Interaction volume radius: 5 \u00c5
Interaction volume height: 20 \u00c5
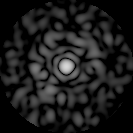
Disorder parameter: 0.8051